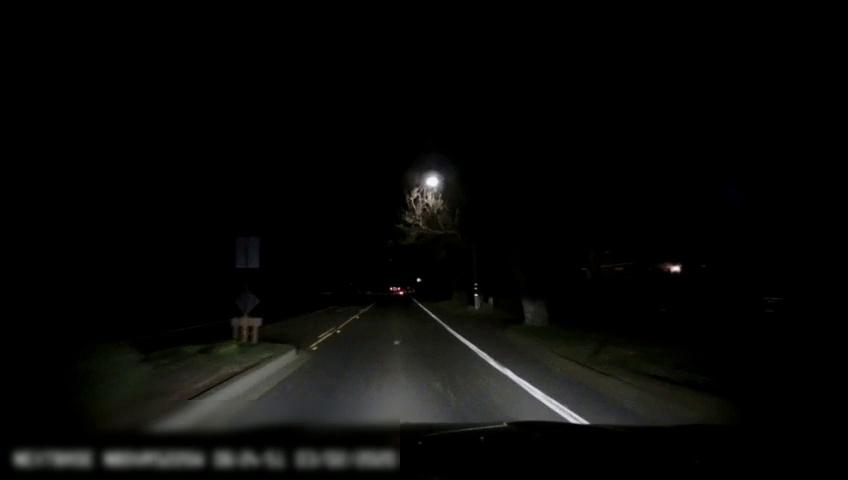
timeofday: Night
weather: Other
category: Drivable Space
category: Lanes | Current Lane
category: Lanes | Opposite Lane
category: Lanes | Current Lane
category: Lanes | Alternate Lane